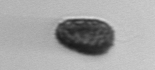
Label: Pseudochattonella_farcimen